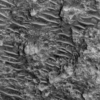
Label: not_dusty